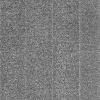
Atmospheric dust classification: dusty